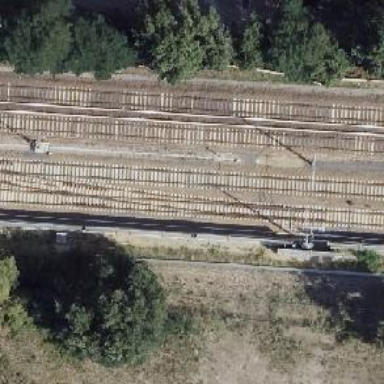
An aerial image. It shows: Railway signal.